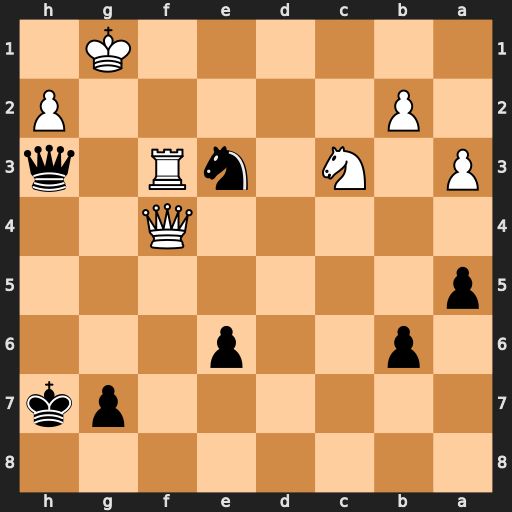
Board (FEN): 8/6pk/1p2p3/p7/5Q2/P1N1nR1q/1P5P/6K1
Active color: b
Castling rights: -
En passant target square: -
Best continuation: Qg2#